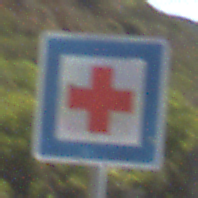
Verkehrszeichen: ErsteHilfe
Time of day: MorningAfternoon
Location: Outdoor (RoadRail)
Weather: PartlyCloudy
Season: NotSpecified
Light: Natural